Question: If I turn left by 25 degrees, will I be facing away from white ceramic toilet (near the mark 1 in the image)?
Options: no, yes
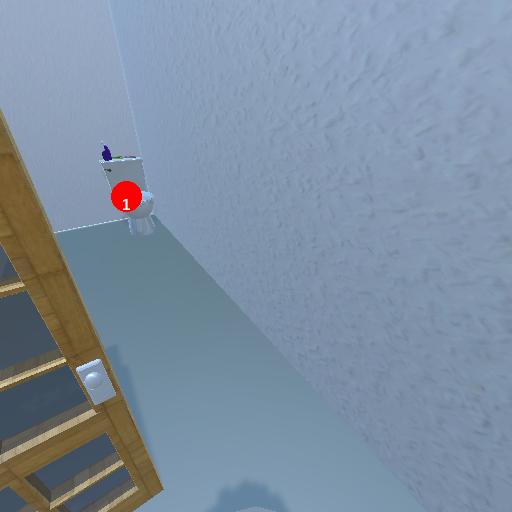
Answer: no